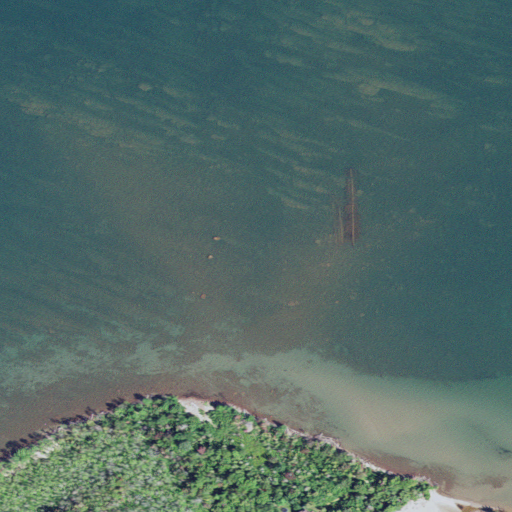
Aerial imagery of cape in Michigan named Gull Point containing open water, mixed forest, evergreen forest, barren land, and herbaceous wetlands